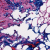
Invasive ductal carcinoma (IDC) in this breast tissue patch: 0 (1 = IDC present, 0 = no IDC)